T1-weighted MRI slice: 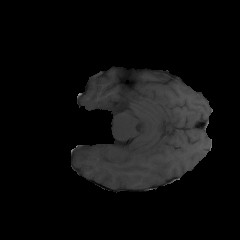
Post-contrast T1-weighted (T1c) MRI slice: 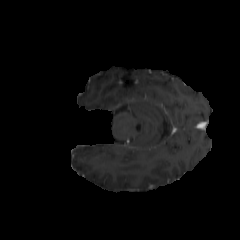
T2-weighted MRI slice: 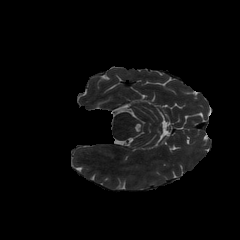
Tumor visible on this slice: no